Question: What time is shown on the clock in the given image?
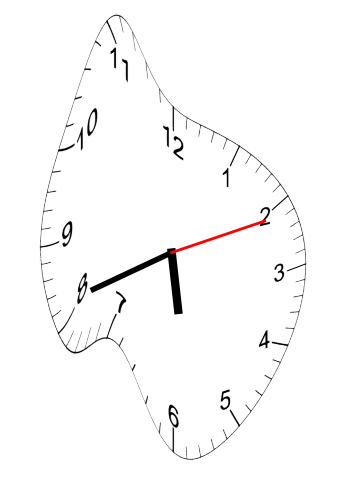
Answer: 05:41:11